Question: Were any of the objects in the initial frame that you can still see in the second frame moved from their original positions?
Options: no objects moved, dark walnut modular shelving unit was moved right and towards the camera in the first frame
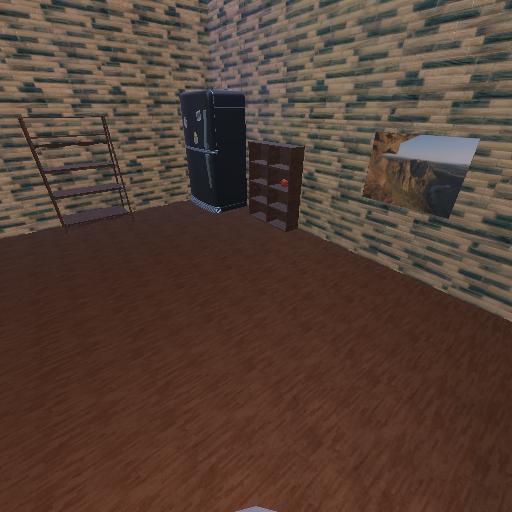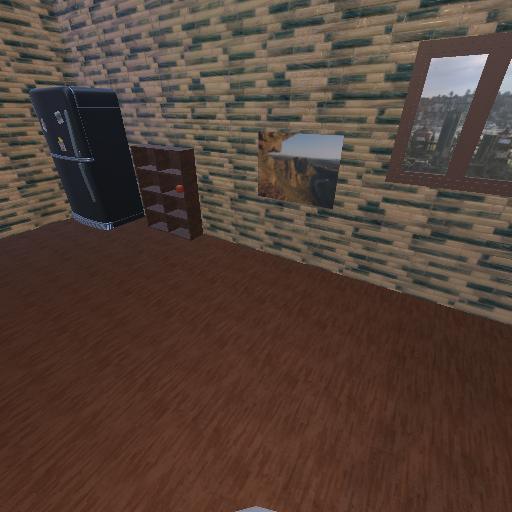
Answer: no objects moved